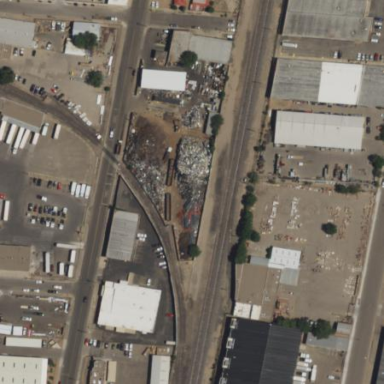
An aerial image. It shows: Industrial area designated as scrap yard.